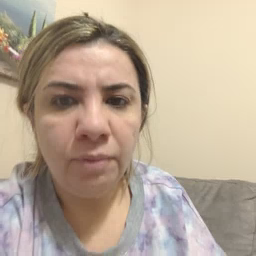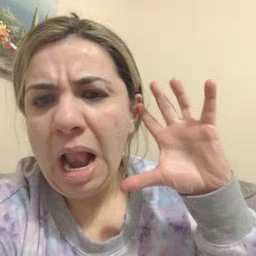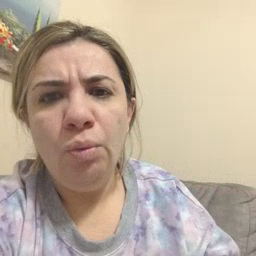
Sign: loud